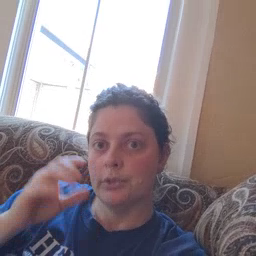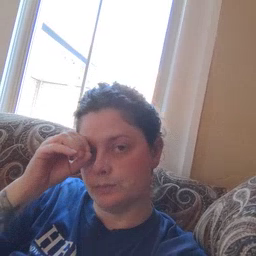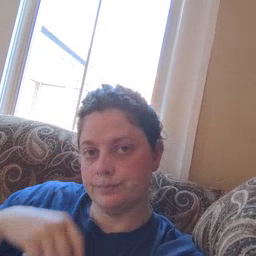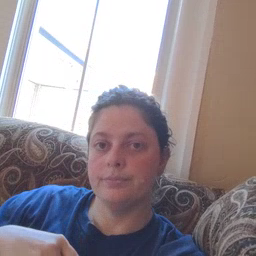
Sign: owl